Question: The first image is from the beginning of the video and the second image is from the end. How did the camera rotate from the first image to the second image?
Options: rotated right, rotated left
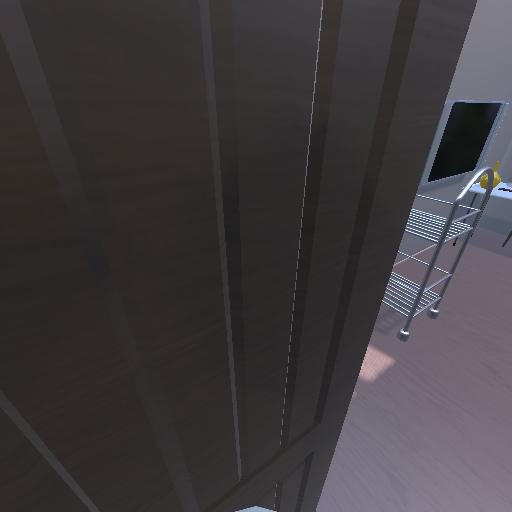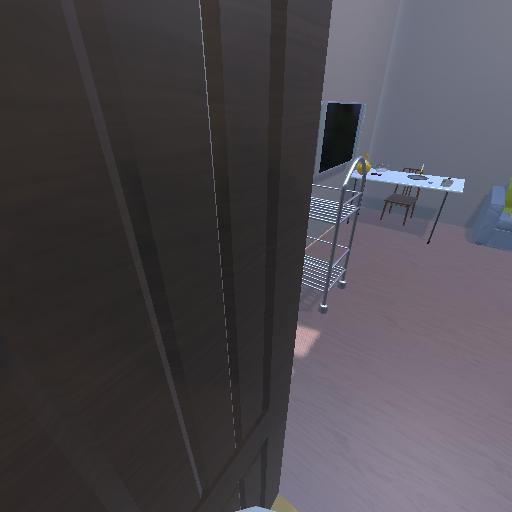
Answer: rotated right